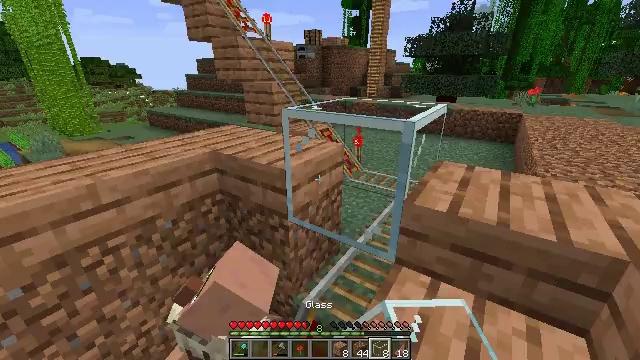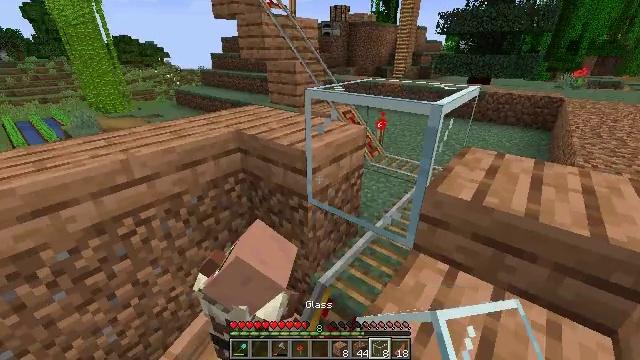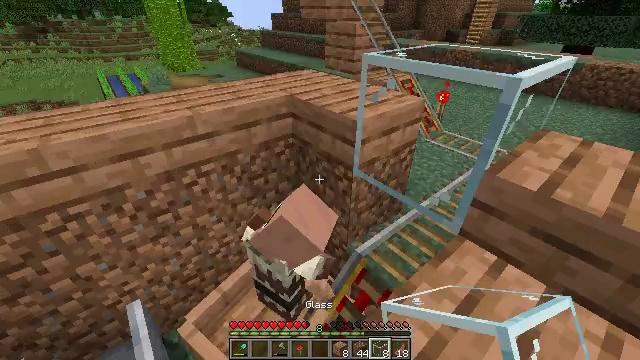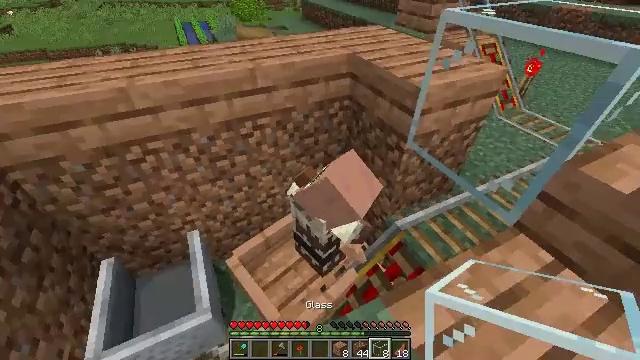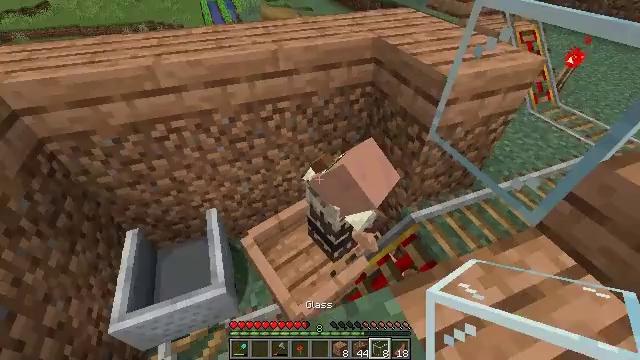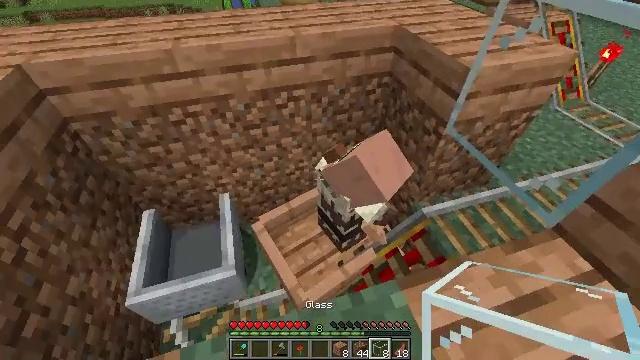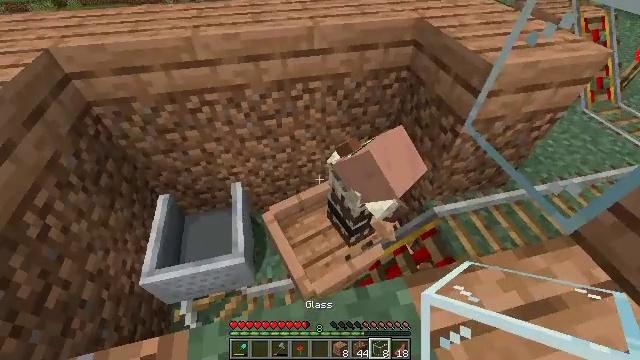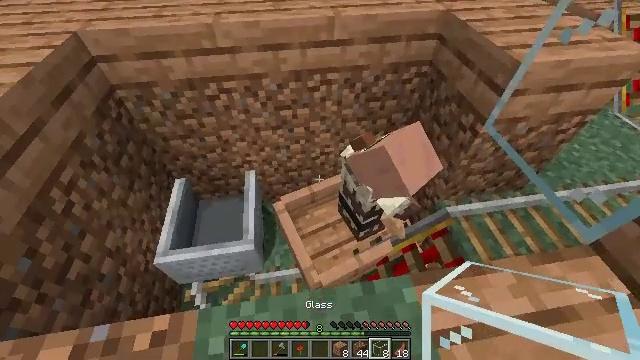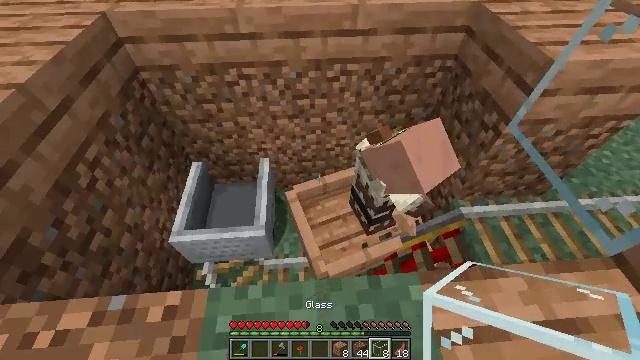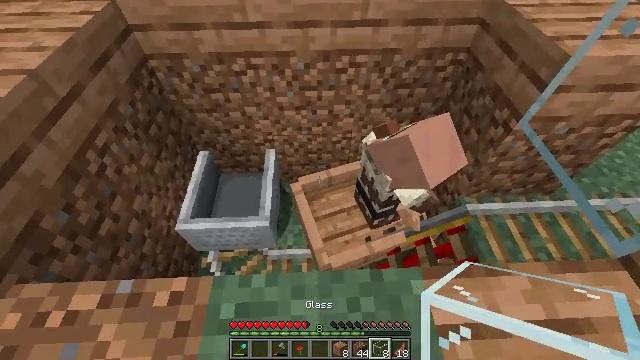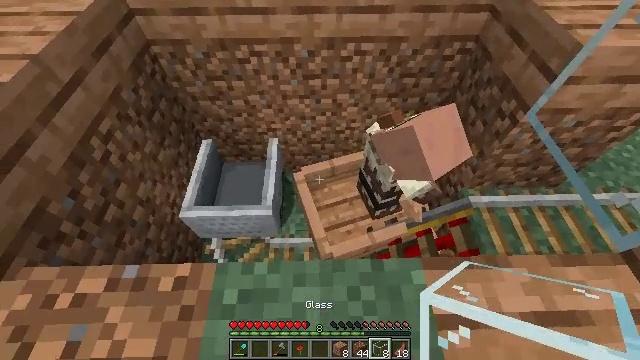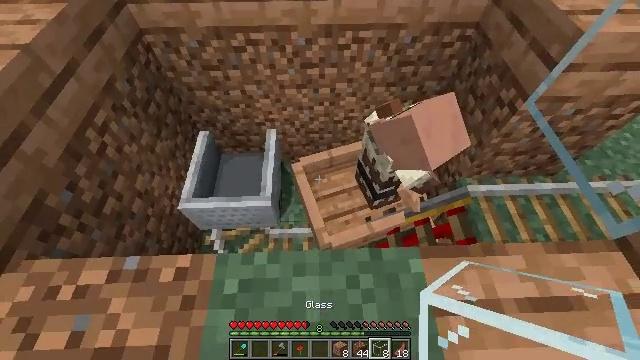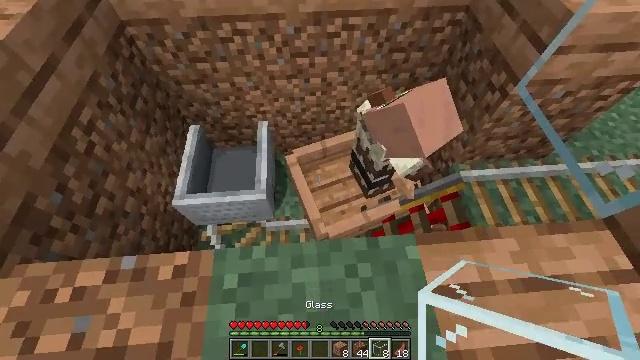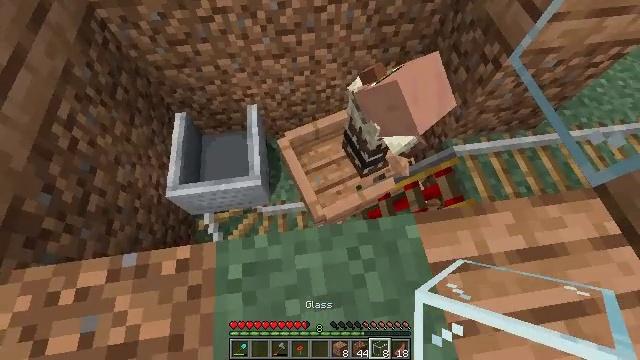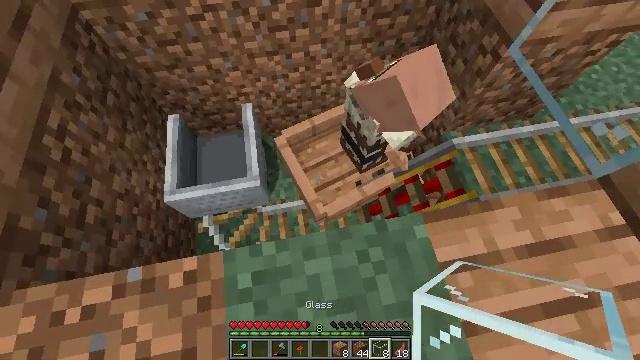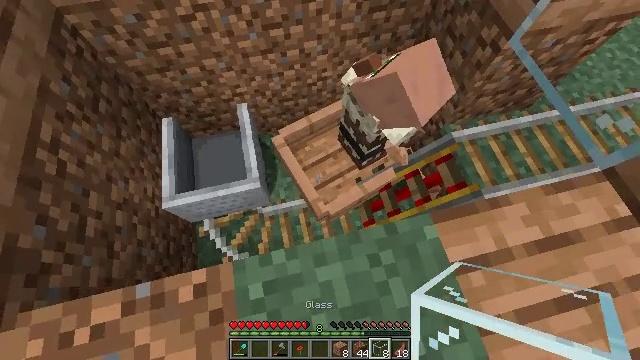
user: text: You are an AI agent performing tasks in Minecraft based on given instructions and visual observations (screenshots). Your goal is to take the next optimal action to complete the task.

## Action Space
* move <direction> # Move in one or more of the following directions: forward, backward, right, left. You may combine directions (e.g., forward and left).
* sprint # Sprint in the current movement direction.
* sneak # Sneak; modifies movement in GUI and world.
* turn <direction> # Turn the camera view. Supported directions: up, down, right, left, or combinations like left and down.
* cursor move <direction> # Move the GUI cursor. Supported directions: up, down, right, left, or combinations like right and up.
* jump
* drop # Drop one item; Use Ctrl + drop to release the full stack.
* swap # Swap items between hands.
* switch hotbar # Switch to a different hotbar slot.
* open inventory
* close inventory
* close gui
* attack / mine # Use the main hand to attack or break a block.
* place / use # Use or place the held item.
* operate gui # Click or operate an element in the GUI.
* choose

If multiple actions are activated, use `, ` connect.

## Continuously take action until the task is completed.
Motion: motion action
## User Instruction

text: Mine the glass to clear the view.
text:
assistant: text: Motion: sneak, turn left and down
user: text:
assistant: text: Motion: sneak, turn left and down
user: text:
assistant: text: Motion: sneak, turn left and down
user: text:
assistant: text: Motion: sneak, turn left and down
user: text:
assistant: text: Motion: sneak, turn left and down
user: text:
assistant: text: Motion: sneak, turn left and down
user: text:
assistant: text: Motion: sneak, turn left and down
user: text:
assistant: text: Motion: sneak, turn left and down
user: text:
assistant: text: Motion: sneak, turn left and down
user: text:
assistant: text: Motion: sneak, turn left and down
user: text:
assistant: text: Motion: sneak, turn down
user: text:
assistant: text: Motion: move forward and move left, sneak, turn right and down
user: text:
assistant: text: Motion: move forward and move left, sneak, turn right and down
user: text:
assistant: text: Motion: move forward and move left, sneak, turn right and down
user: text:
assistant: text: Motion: move forward and move left, sneak, turn right and down
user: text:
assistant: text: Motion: move left, sneak, turn right
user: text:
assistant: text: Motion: sneak, turn right
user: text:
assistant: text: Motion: sneak
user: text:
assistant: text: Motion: sneak, turn right
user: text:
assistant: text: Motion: sneak, turn right
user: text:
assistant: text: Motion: move forward, sneak
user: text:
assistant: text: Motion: move forward, sneak
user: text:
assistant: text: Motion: move forward, sneak
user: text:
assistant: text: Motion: sneak
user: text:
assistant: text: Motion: sneak
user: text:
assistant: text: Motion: sneak
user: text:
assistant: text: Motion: sneak
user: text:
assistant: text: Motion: sneak
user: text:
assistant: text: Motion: sneak
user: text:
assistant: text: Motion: sneak